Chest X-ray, PA view. Patient: 55 years old, sex F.
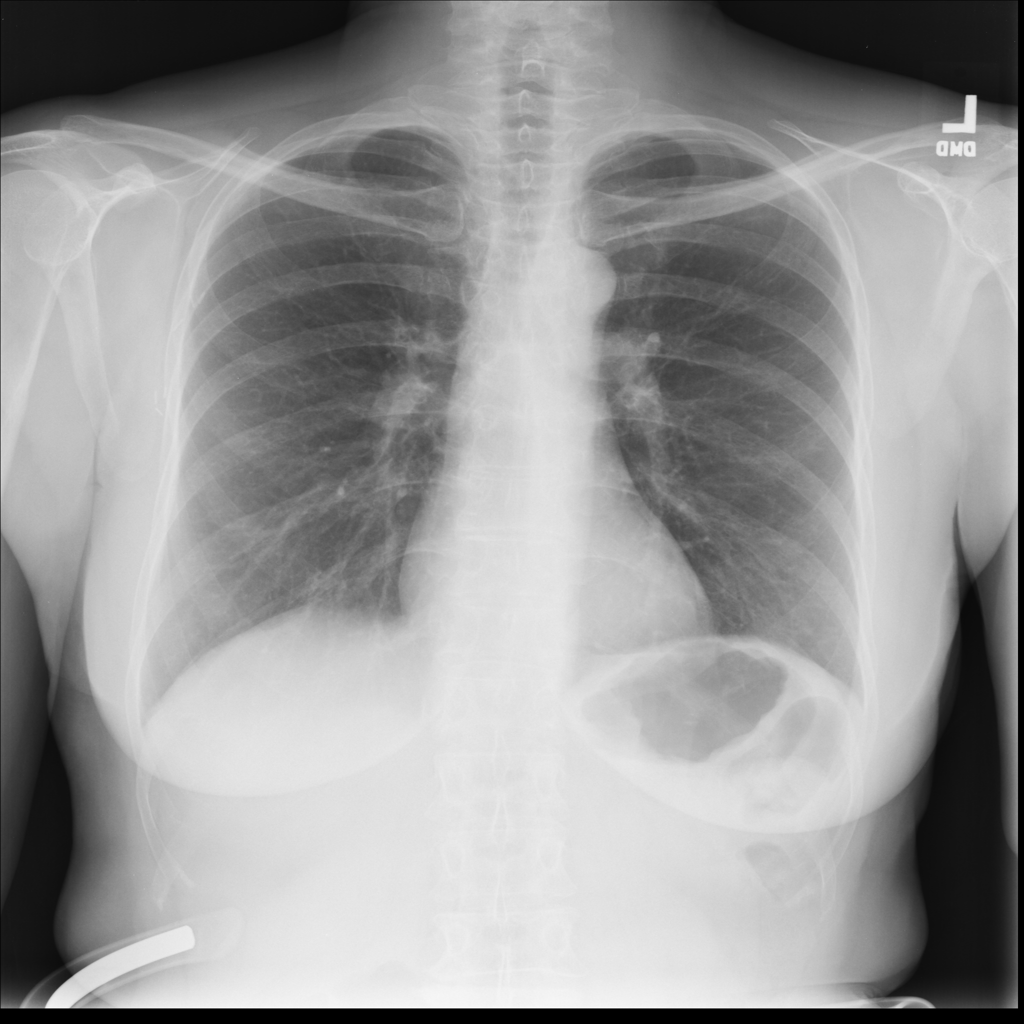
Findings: No Finding